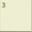
Piece: xx